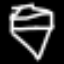
Label: diamond